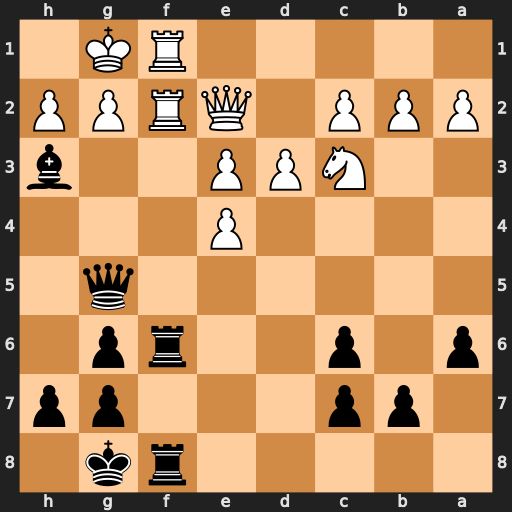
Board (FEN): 5rk1/1pp3pp/p1p2rp1/6q1/4P3/2NPP2b/PPP1QRPP/5RK1
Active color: b
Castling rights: -
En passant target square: -
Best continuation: Bxg2 Rxg2 Rxf1+ Qxf1 Rxf1+